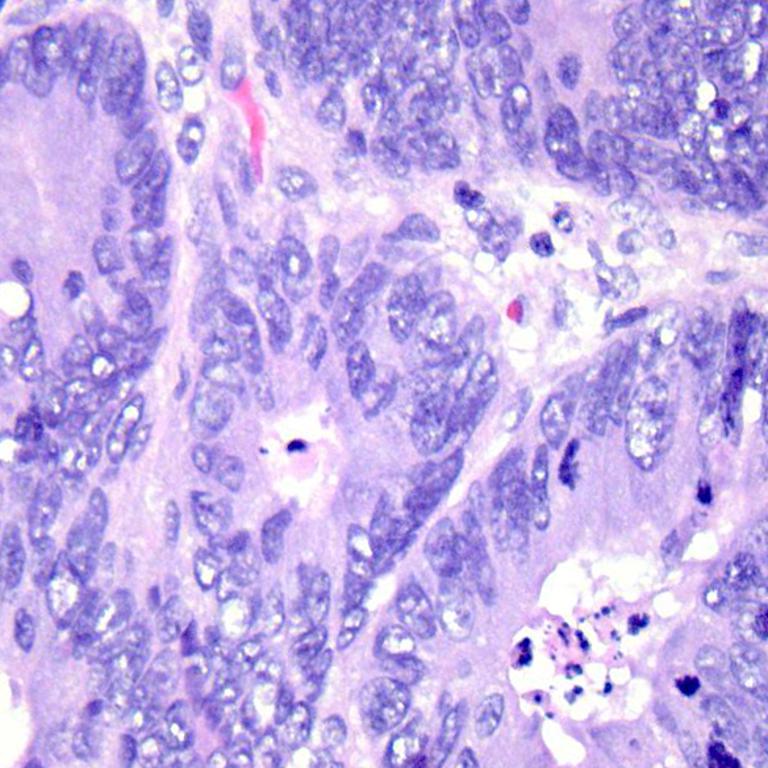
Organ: colon
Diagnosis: adenocarcinomas